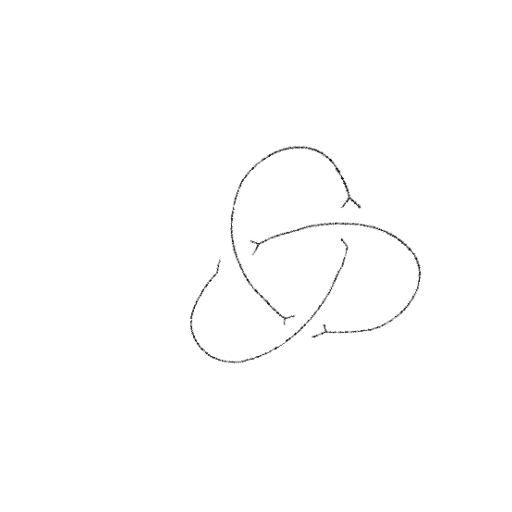
Crossing number: 3